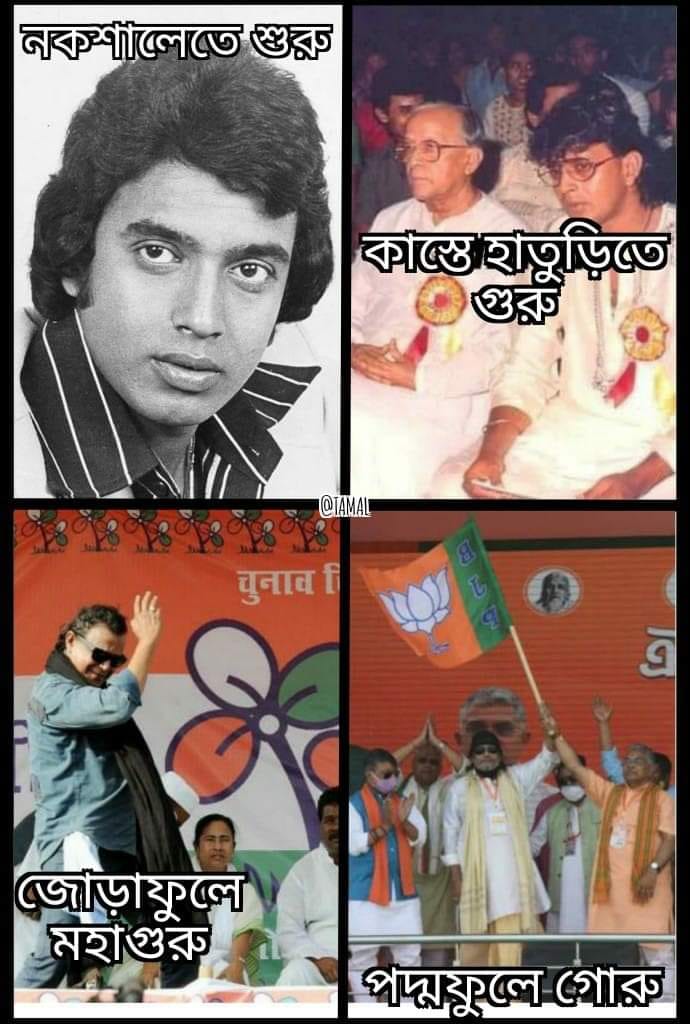
Caption: নকশালেতে শুরু    কাস্তে হাতুড়িতে গুরু    জোড়াফুলে মহাগুরু   পদ্মফুলে গোরু
Label: non-hate